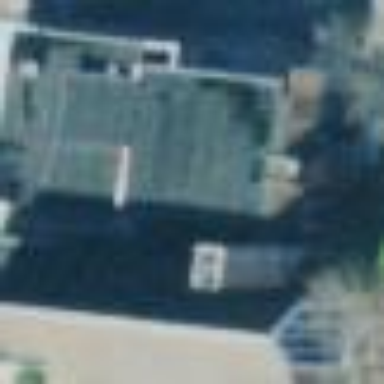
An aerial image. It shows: Building that is place of worship.